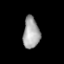
Tissue: lung
Cell type: Smooth muscle cells
Senescence score: 0.5935
Nuclear area (px): 505
Mean DAPI intensity: 166.23